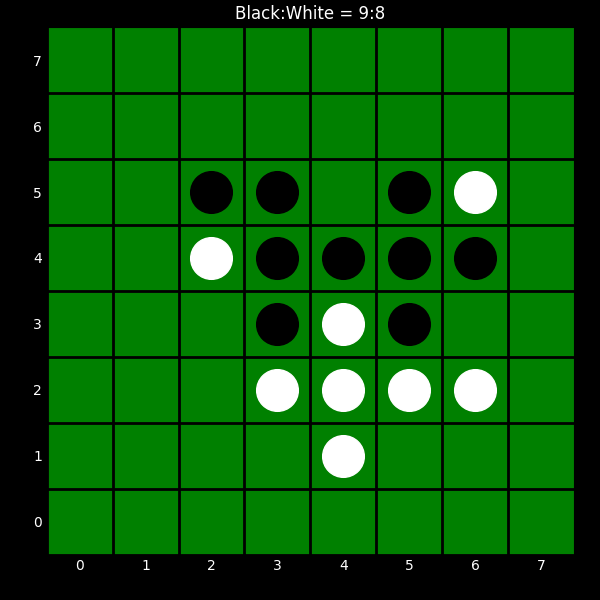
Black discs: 9
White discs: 8